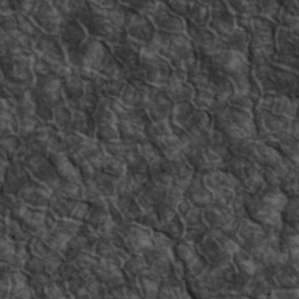
Label: non_frost